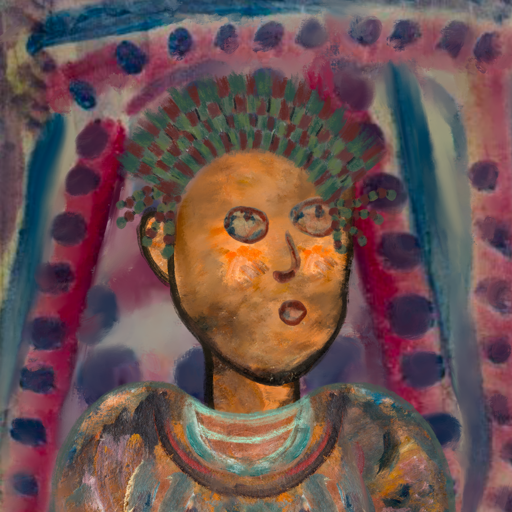
Background: HillGirl, Head And Neck Side: Gypsy_Queen, Face Side: Orphan, Bust: Boggyland, Hair Side: Blank, Head Accessory: After_Raid_Crown, Second Necklace: Blank, Necklace: Blank, Baby: Blank